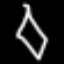
Label: diamond